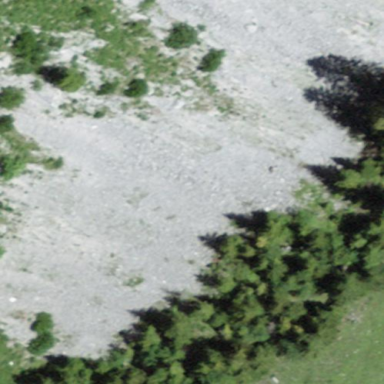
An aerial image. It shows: Scree landscape.